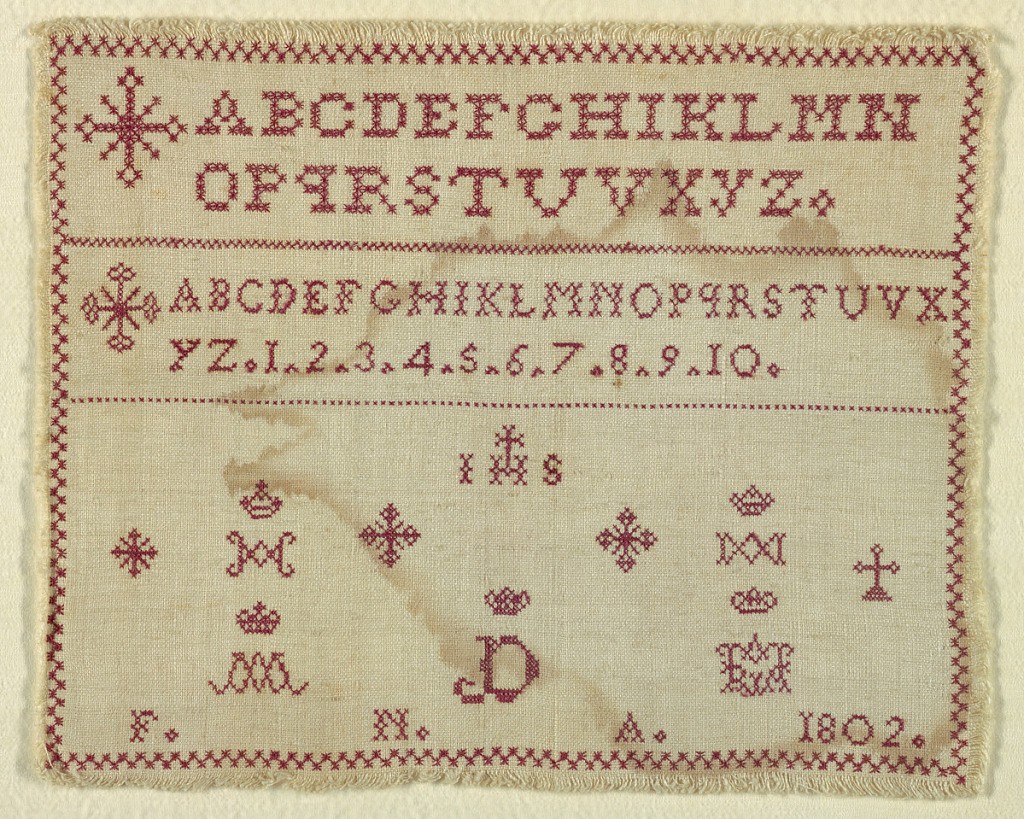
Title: Sampler
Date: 1802
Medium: silk embroidery on linen foundation Technique: embroidered in cross, long armed cross and eyelet stitches on plain weave foundation
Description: Two alphabets introduced by a Maltese cross. Lower field is religious motifs all in red on natural.